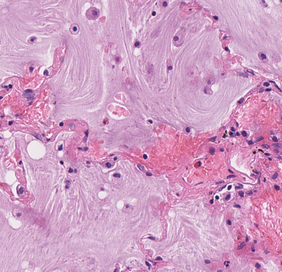
Tumor epithelial tissue: no
Tumor-associated stroma tissue: no
Normal tissue: yes